【题型】填空题　【知识点】平面几何　【难度】easy
如图, 梯形 $ABCD$ 中, $AD // BC // EF$, $AB : EB = 3 : 1$, $DF = 8$, 则 $FC = \underline{\quad }$。

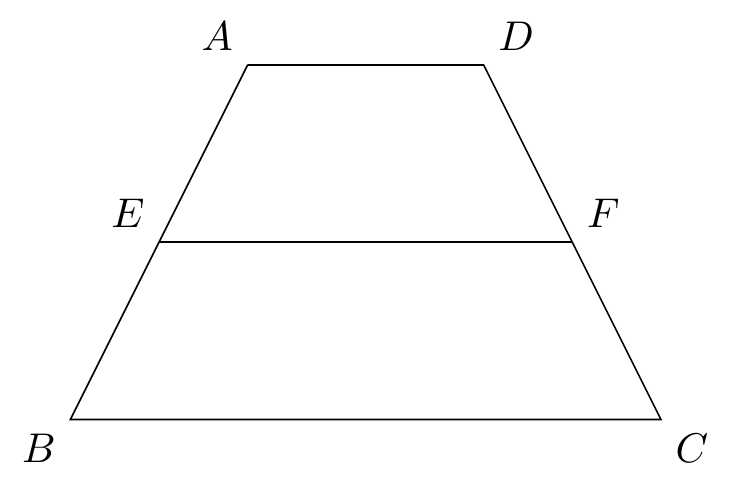
【解答】
解：$\because AB : EB = 3 : 1$

$\therefore AE : EB = 2 : 1$

$\because AD // BC // EF$, $AE : EB = 2 : 1$, $DF = 8$,

$\therefore \frac{DF}{FC} = \frac{AE}{BE} = 2$,

$\therefore FC = 4$,

故答案为：4。